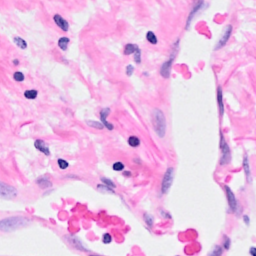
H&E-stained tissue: Breast